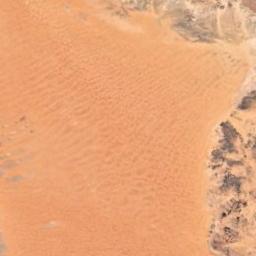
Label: desert